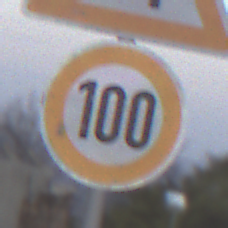
Verkehrszeichen: Geschwindigkeit100
Zusatzzeichen oben: VerengteFahrbahn
Umgebung: Outdoor, Suburban
Tageszeit: SunriseSunset
Wetter: Clear
Licht: Natural
Jahreszeit: NotSpecified
Kontrast: LowContrast